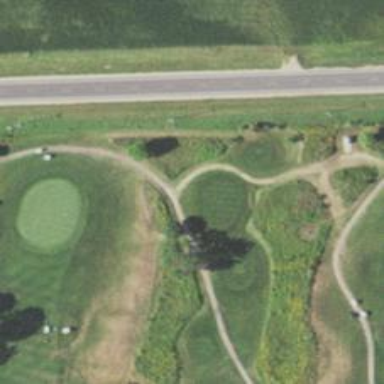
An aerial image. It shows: Path for both roads and golfers.